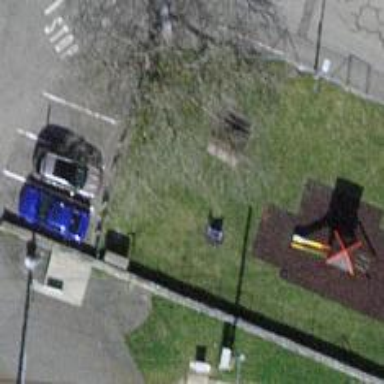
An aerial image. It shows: Springy playground.